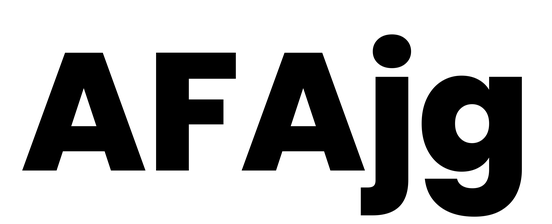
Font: Poppins-ExtraBold